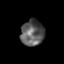
Tissue: skin
Cell type: Epithelial cells
Senescence score: 0.2678
Nuclear area (px): 591
Mean DAPI intensity: 91.056